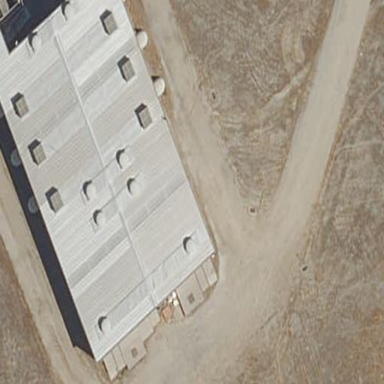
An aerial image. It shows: Industrial building.